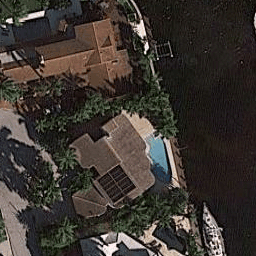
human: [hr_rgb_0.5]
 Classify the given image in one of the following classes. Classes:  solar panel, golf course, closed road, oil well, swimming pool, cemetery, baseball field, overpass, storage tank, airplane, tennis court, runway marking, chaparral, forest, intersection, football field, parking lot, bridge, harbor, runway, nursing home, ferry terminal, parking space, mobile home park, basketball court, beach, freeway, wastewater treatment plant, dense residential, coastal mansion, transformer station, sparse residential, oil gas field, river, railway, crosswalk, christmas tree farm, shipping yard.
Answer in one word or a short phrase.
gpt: coastal mansion